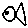
Label: fish